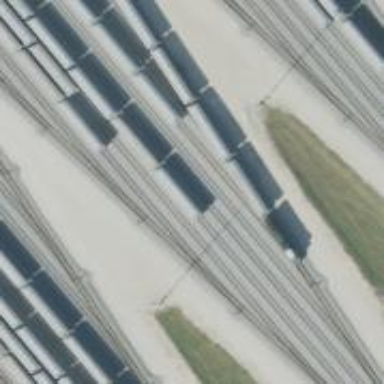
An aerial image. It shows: Railway yard used for servicing trains.